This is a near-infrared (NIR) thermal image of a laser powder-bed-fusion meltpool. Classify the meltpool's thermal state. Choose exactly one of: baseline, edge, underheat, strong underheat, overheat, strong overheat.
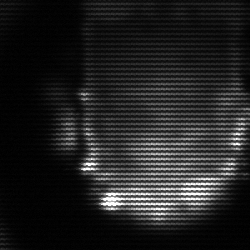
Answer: baseline